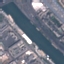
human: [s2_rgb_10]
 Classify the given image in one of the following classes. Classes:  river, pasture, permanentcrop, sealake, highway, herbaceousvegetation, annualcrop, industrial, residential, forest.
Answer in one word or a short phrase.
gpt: River